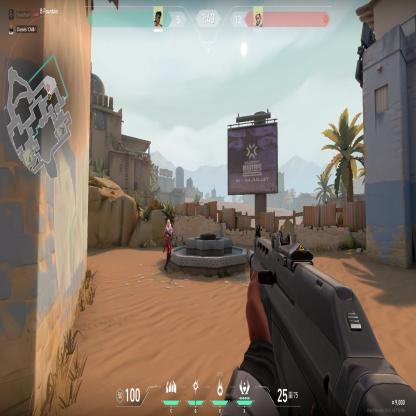
Label: enemy